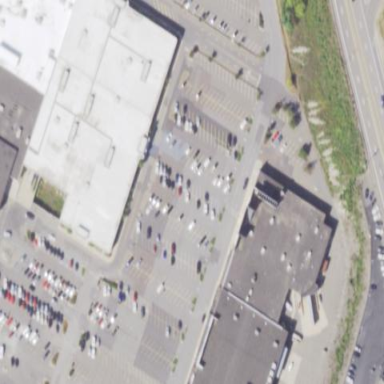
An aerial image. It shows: Department store building.